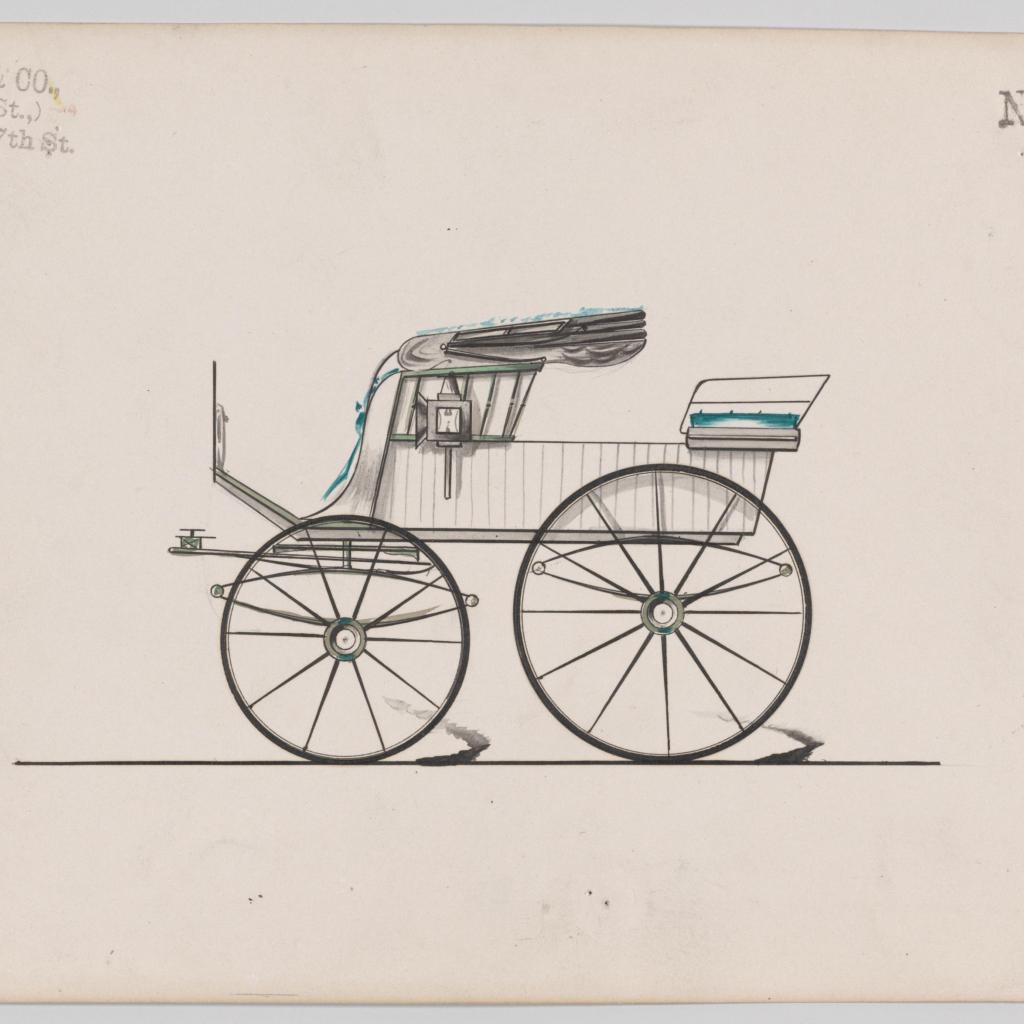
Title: Design for Stanhope Phaeton, no. 3316a
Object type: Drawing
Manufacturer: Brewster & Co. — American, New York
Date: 1877
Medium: Pen and black ink, watercolor and gouache
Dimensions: sheet: 6 5/16 x 9 1/4 in. (16 x 23.5 cm)
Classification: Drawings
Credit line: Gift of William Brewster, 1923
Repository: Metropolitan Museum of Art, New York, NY